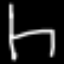
Label: chair